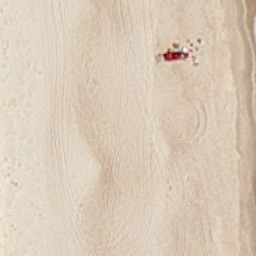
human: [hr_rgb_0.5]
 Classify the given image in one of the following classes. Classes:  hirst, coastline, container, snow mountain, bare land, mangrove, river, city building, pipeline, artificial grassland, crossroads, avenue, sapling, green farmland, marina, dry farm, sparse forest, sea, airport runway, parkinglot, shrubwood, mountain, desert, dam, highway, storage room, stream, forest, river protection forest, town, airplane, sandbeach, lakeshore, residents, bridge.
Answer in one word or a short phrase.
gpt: sandbeach